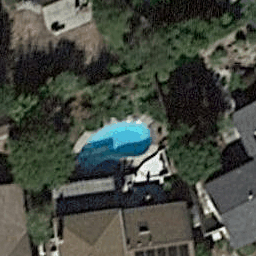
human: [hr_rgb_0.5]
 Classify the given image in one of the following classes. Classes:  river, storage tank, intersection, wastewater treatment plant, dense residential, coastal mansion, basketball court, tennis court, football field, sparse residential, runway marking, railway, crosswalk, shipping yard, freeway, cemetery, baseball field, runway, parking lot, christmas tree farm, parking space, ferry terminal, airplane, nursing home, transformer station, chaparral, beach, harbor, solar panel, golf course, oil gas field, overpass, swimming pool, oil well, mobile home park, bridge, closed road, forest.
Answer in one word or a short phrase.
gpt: swimming pool